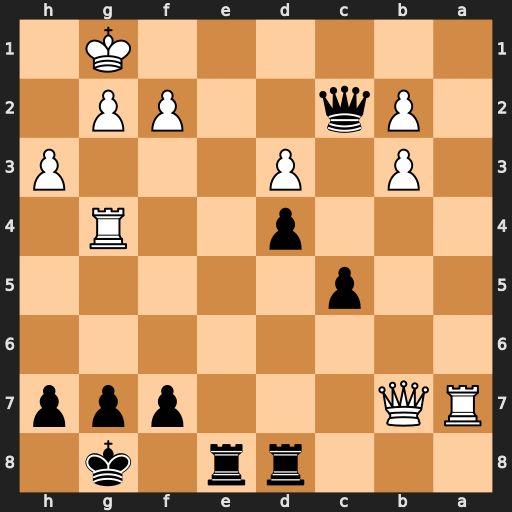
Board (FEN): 3rr1k1/RQ3ppp/8/2p5/3p2R1/1P1P3P/1Pq2PP1/6K1
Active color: b
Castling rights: -
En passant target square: -
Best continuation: Re1+ Kh2 Qxf2